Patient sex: M
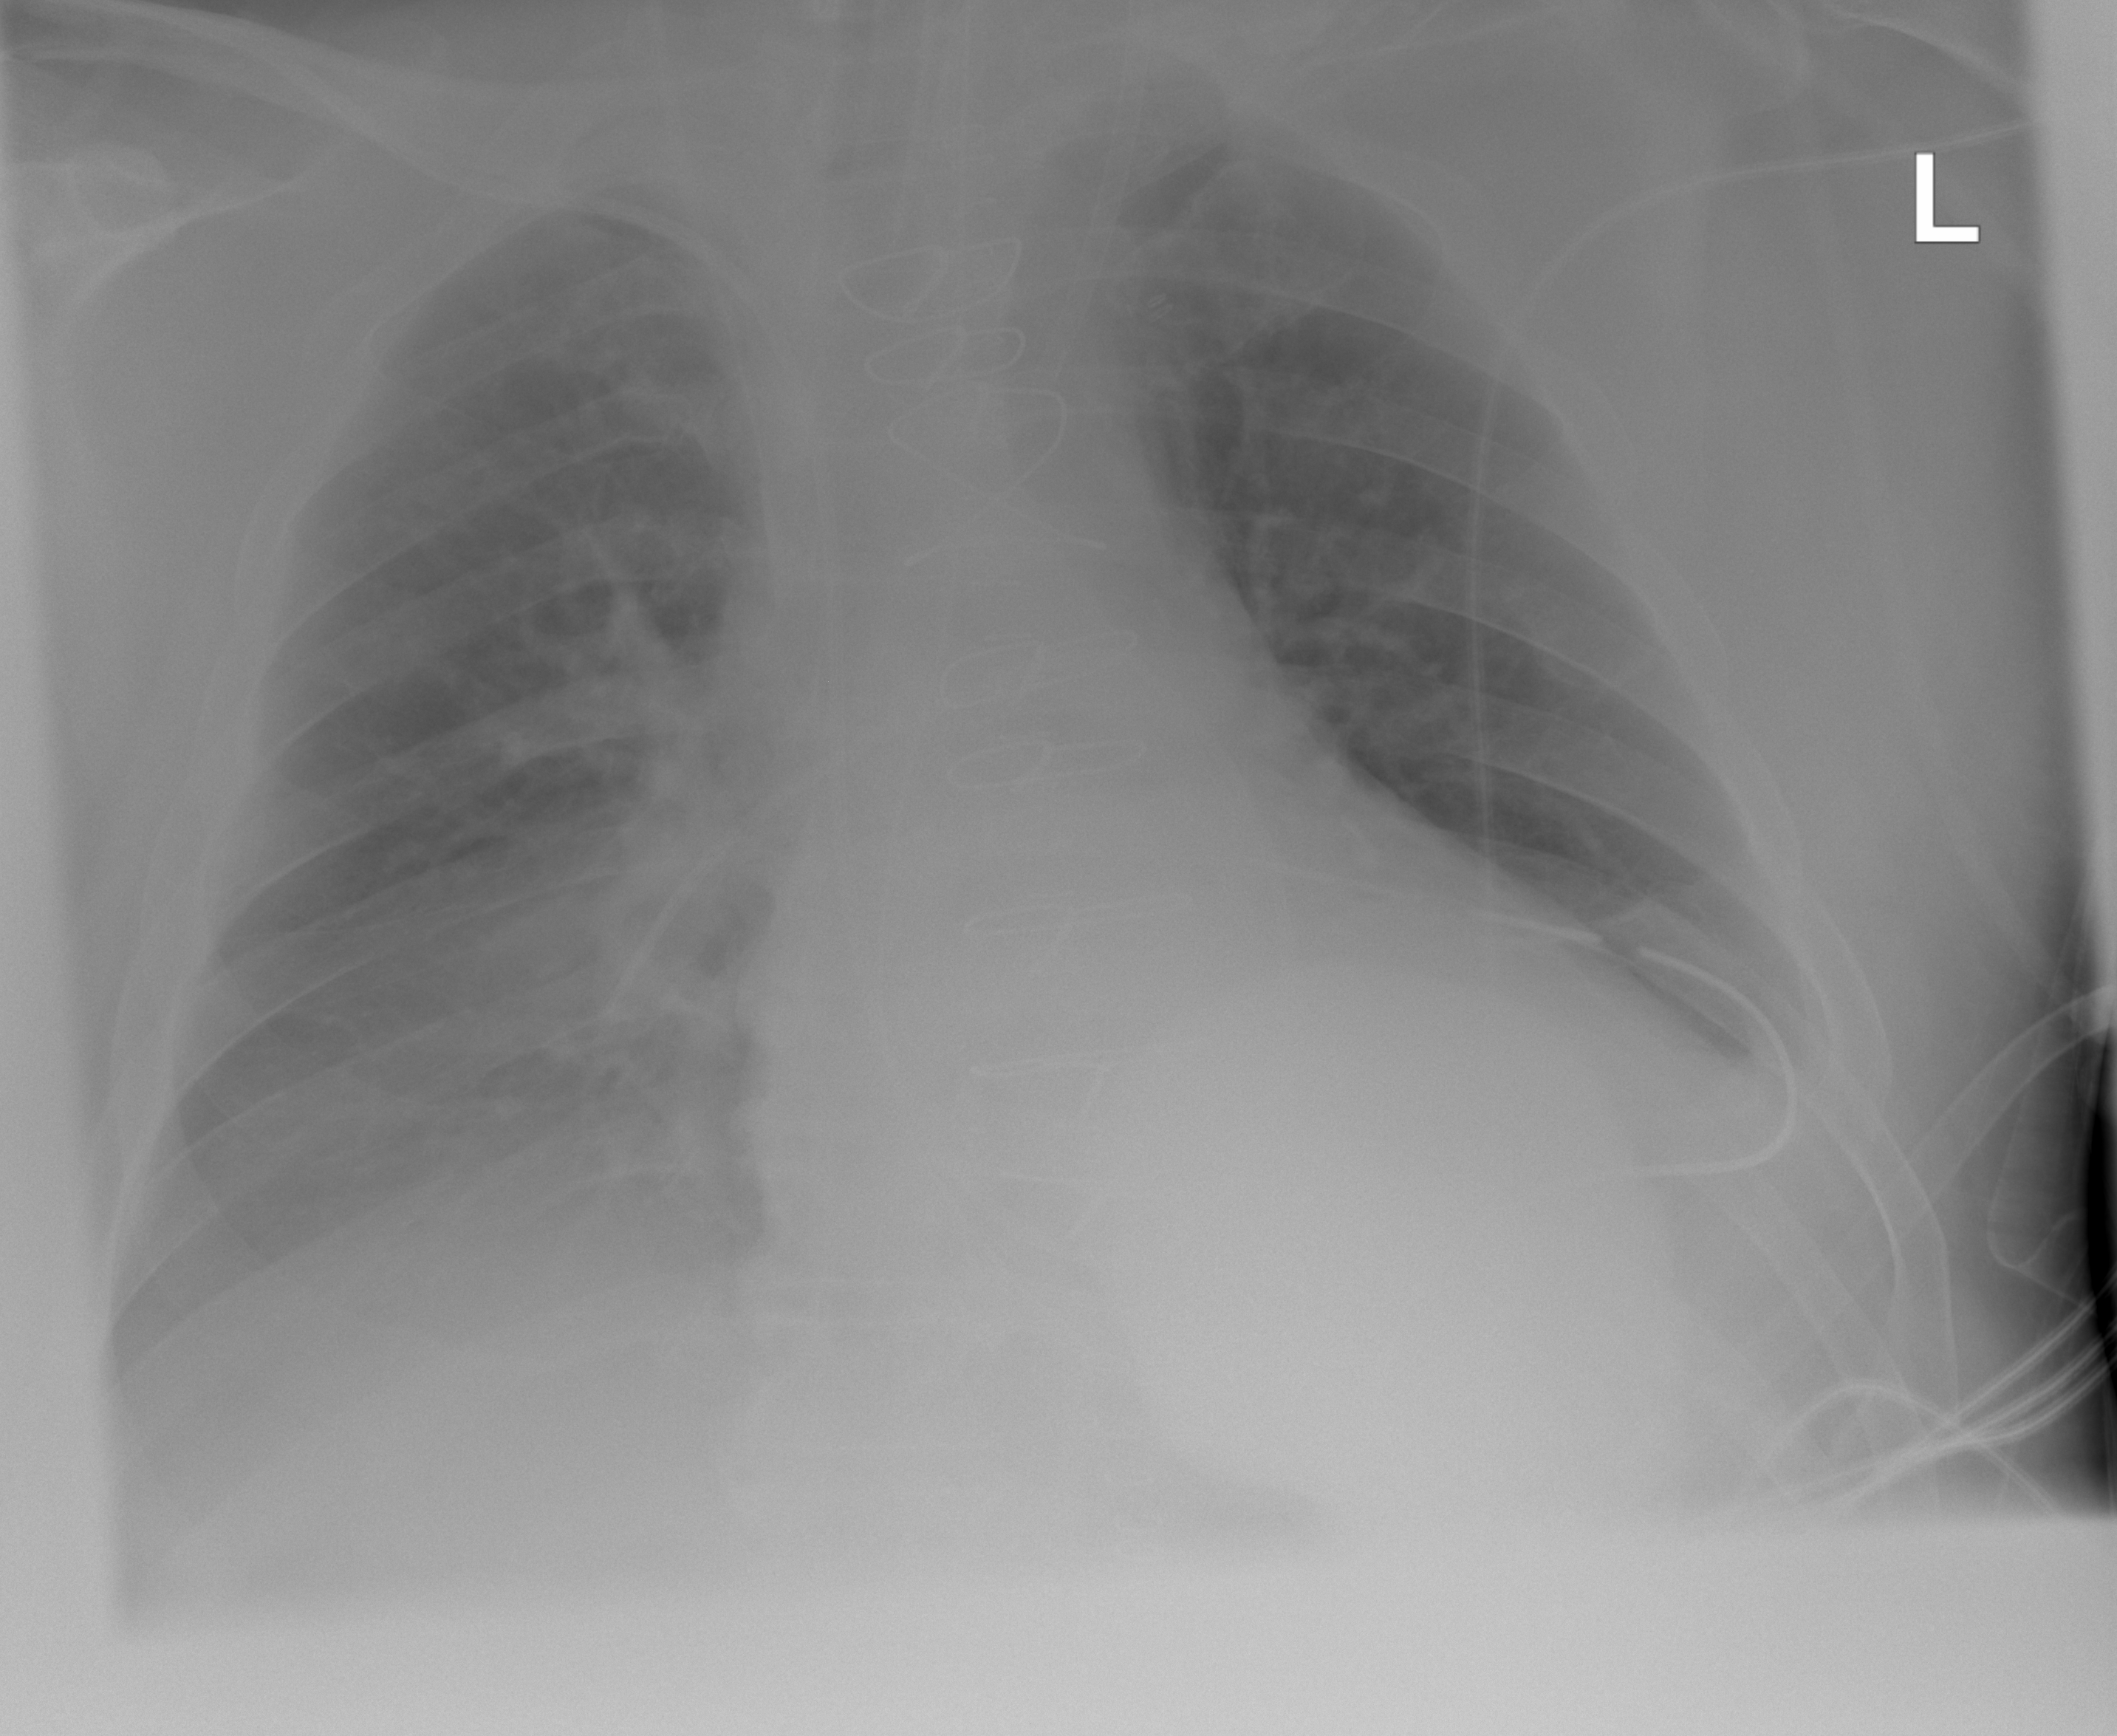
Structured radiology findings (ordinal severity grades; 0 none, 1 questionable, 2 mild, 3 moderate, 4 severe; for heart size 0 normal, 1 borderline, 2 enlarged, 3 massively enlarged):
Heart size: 0
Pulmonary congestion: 0
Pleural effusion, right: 0
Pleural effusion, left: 0
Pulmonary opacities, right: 0
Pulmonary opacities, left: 0
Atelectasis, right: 0
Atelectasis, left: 2